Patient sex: M
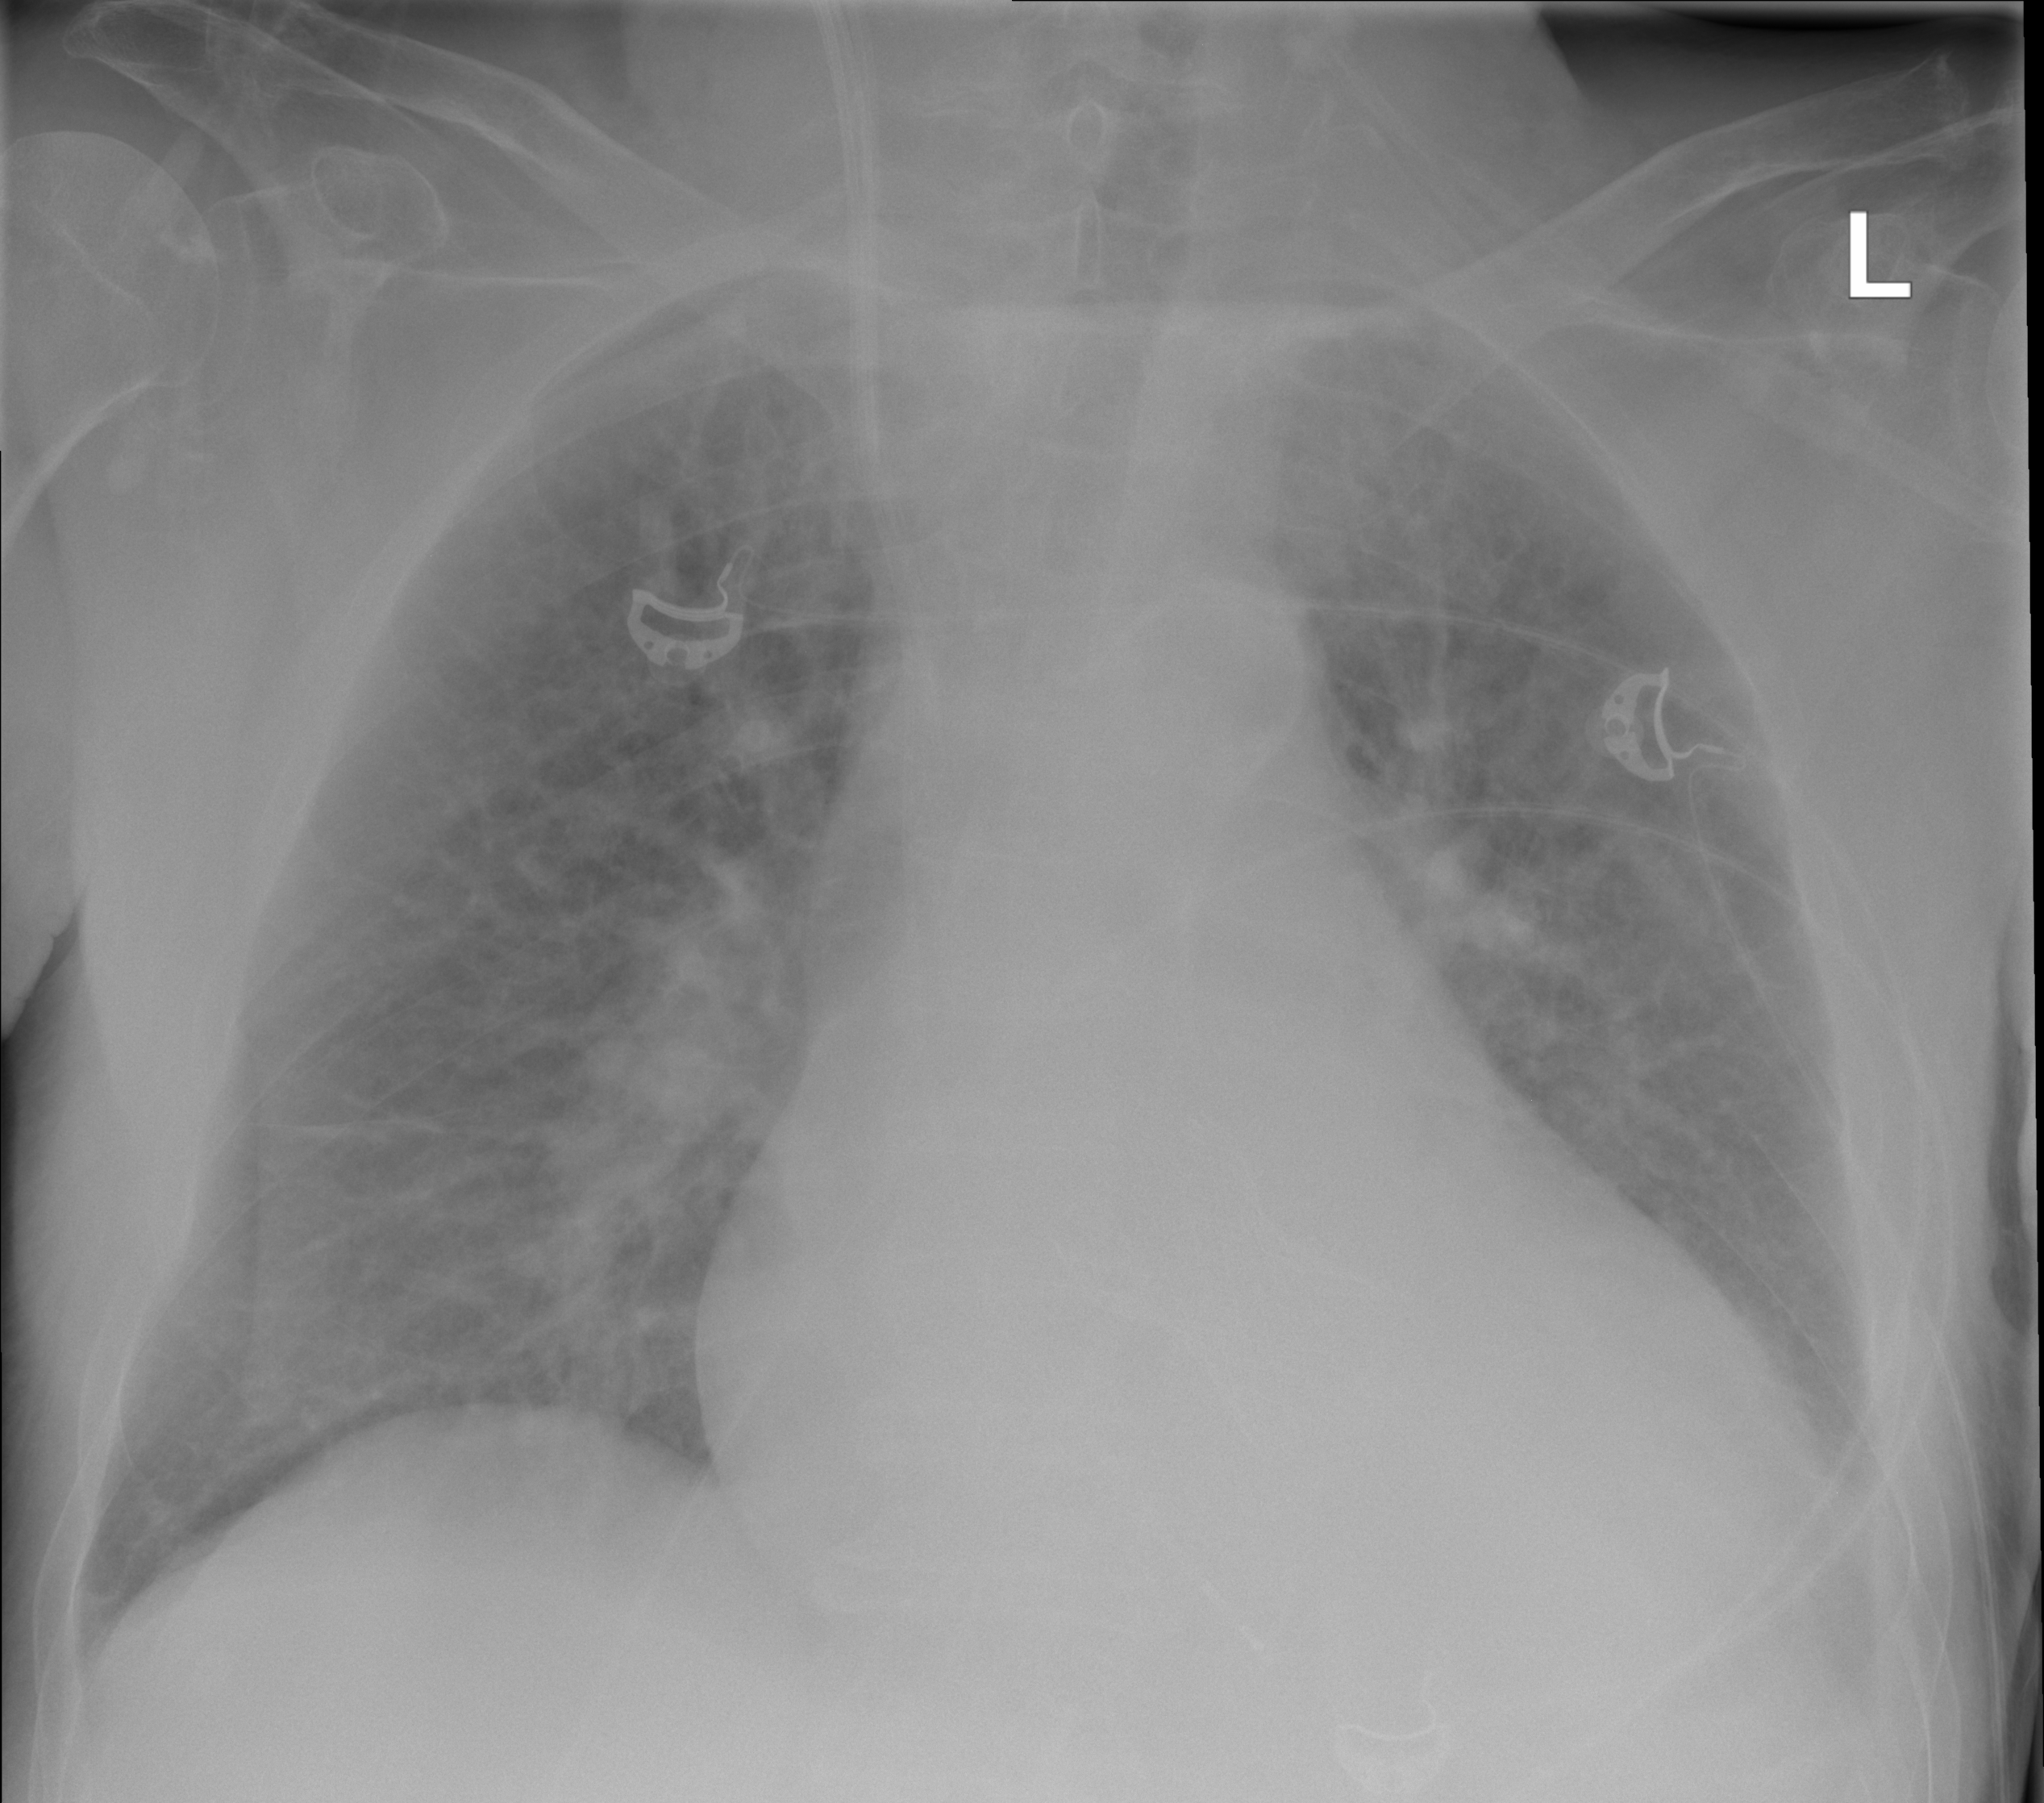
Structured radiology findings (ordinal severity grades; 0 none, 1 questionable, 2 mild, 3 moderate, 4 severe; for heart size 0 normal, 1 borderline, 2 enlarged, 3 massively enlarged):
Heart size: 2
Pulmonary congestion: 3
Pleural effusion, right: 0
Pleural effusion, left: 2
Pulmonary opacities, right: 0
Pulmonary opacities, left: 0
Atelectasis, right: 0
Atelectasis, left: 2